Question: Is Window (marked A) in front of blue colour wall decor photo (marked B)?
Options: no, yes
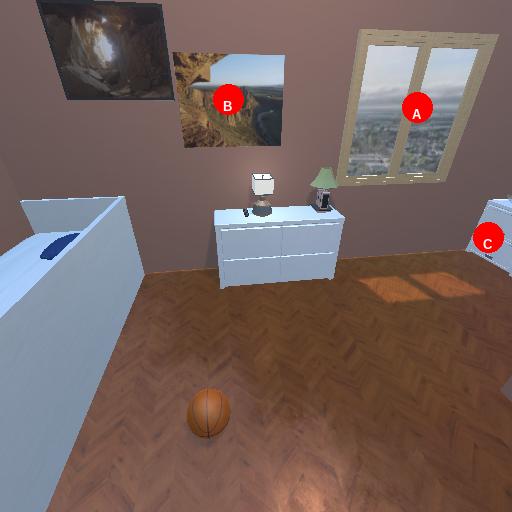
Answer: no